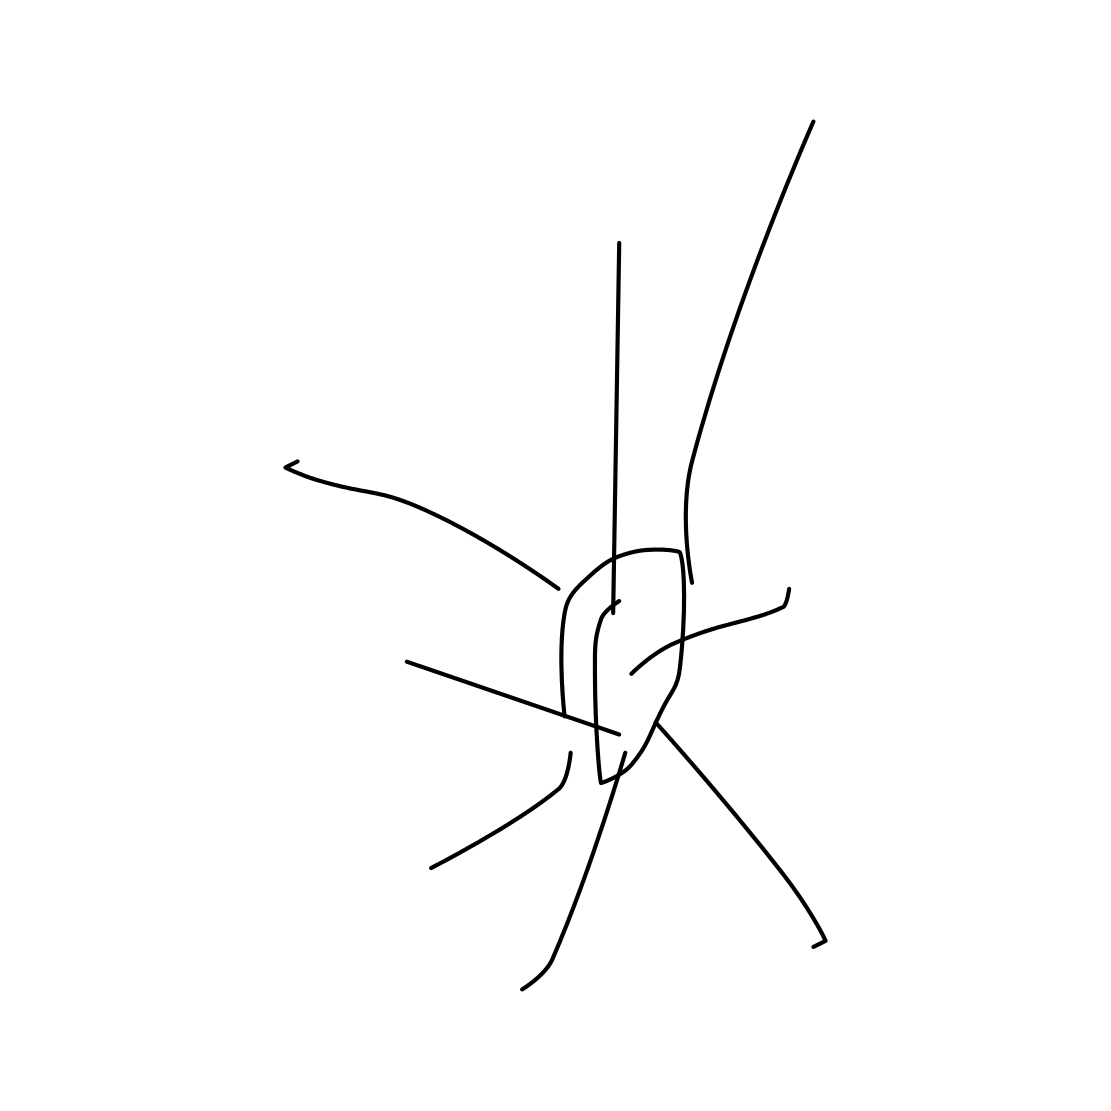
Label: spider